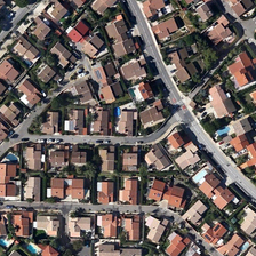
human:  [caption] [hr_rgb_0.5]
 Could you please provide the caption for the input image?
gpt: a number of residential areas are located on the street.

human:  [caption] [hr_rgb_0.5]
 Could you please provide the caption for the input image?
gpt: There are many residential areas on the street

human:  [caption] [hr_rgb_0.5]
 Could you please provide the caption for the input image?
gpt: There are many residential areas on the road.

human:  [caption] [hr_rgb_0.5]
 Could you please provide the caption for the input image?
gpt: Many residential areas are on the road.

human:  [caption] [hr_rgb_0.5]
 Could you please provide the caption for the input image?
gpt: A number of residential areas are located on the road.